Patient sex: F
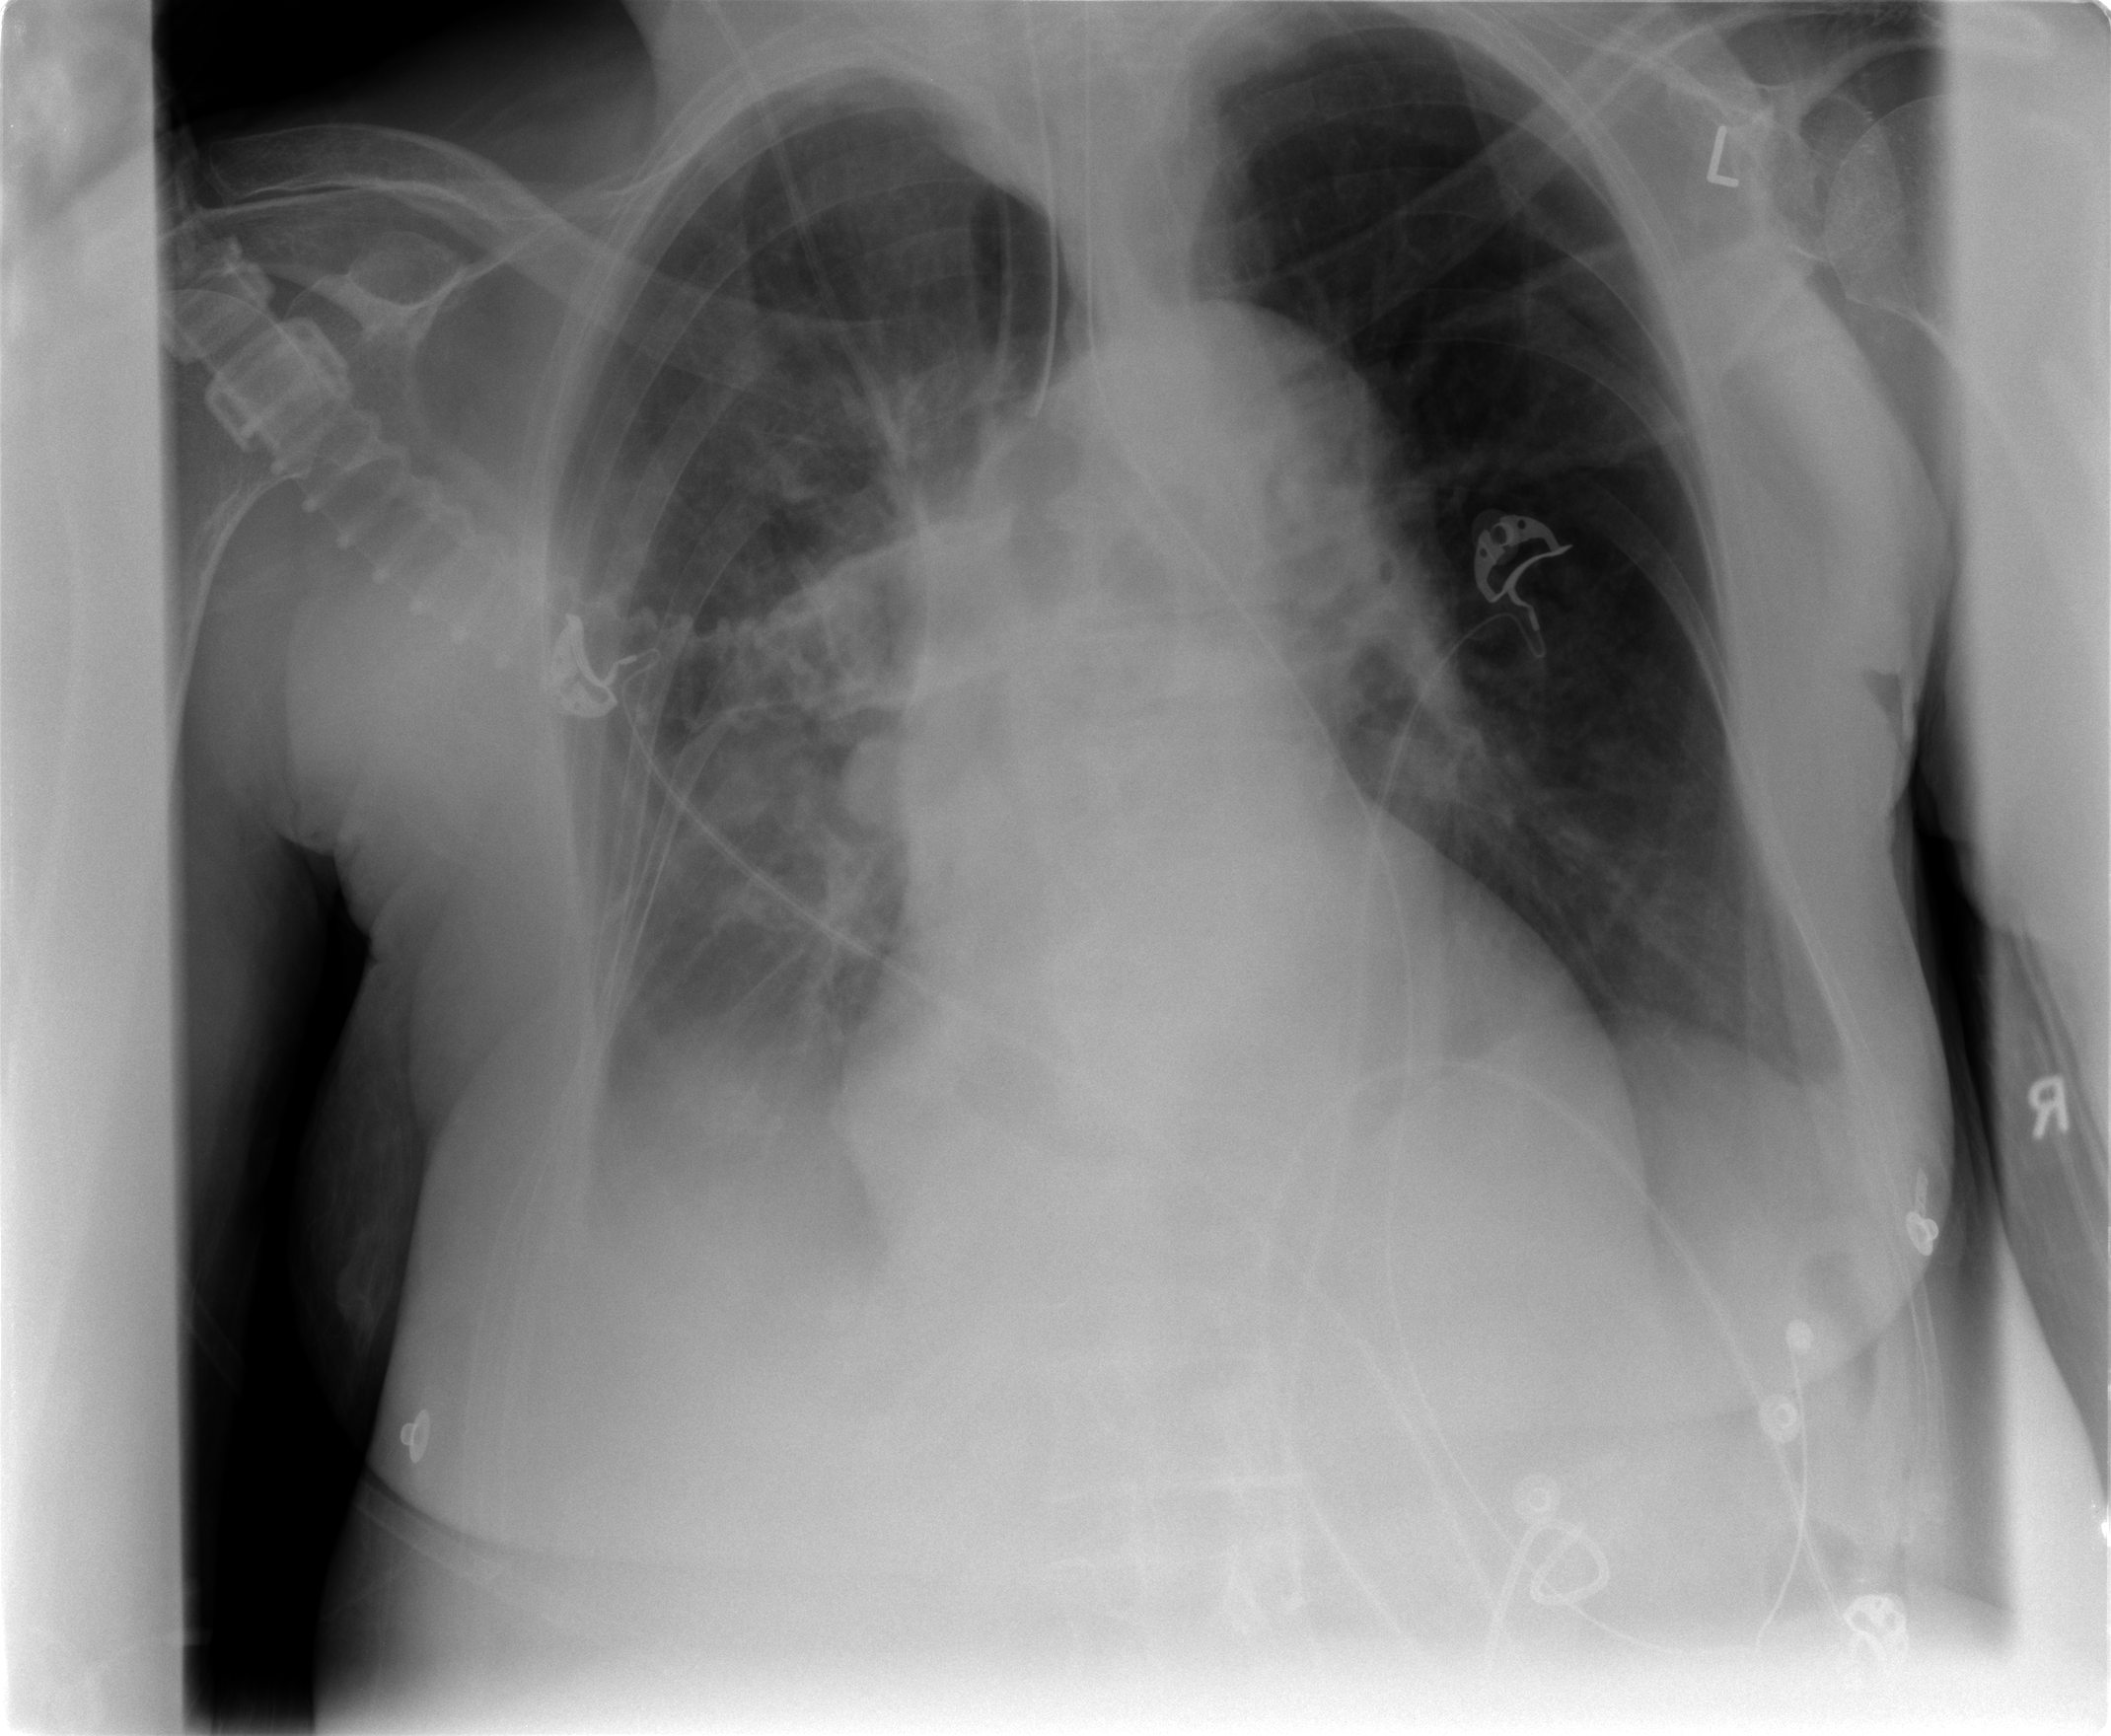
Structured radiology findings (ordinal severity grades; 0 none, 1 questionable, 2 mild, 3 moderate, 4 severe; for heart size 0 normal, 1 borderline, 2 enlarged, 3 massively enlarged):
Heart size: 2
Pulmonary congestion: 0
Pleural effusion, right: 3
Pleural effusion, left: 0
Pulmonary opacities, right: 0
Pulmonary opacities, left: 0
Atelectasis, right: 2
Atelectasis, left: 0